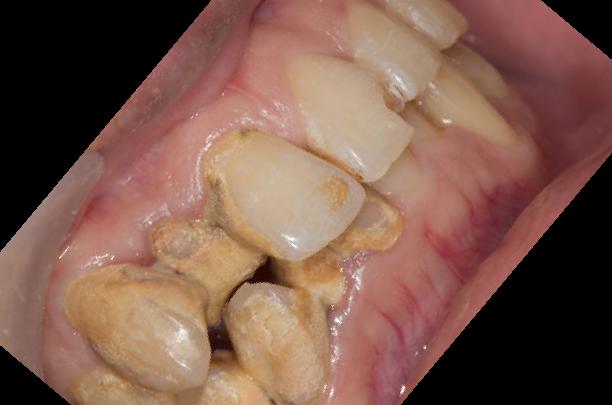
Condition: Calculus